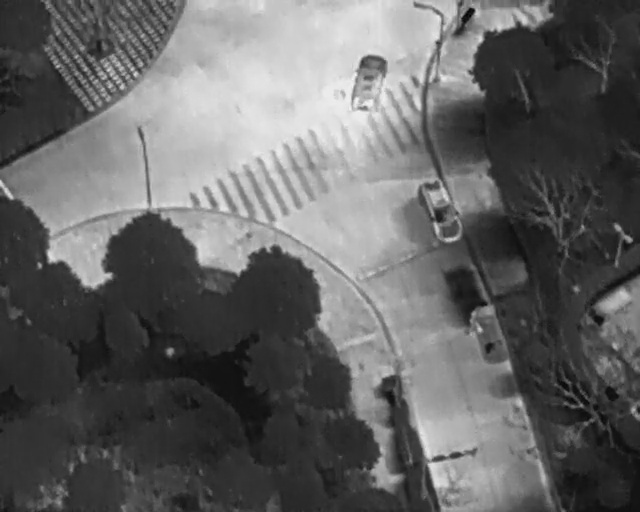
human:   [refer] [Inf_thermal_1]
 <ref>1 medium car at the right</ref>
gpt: <box>[[74, 59, 78, 70, 72]]</box>